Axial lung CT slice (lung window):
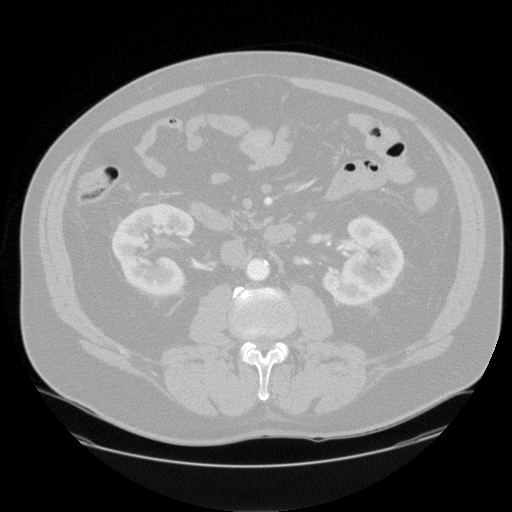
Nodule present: no